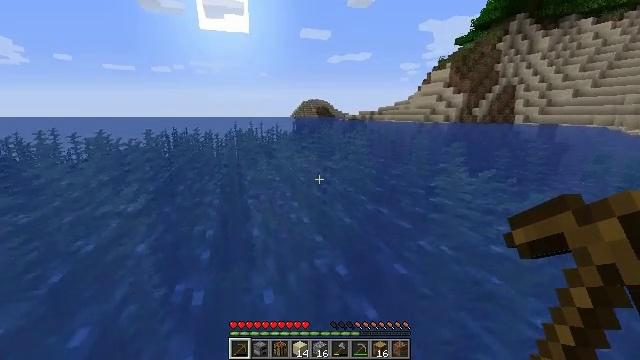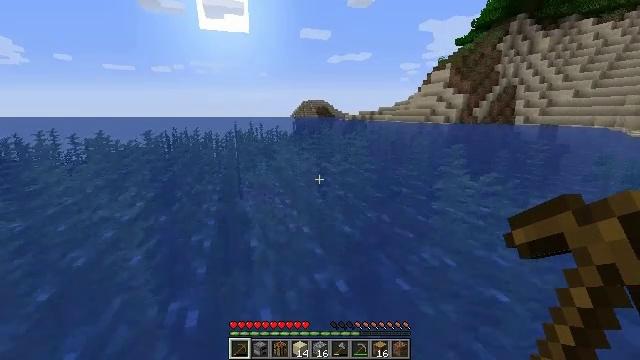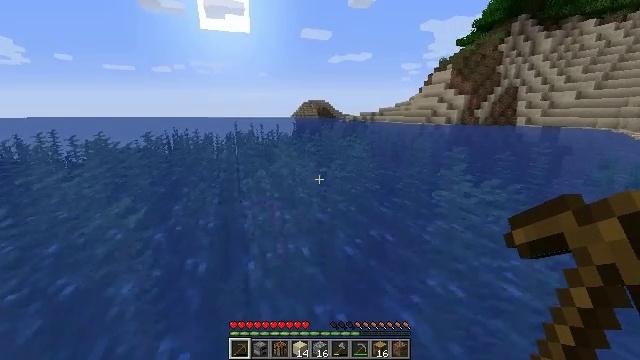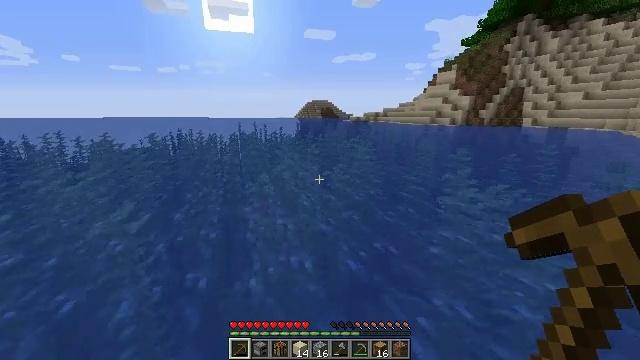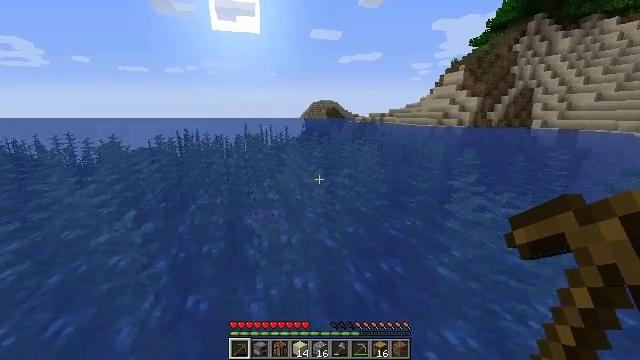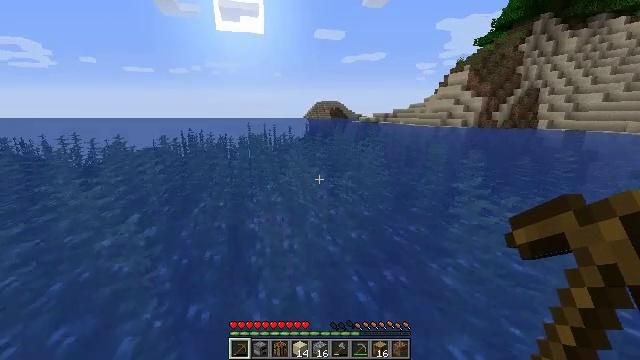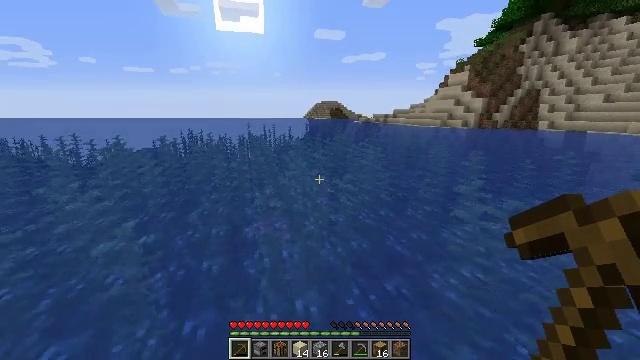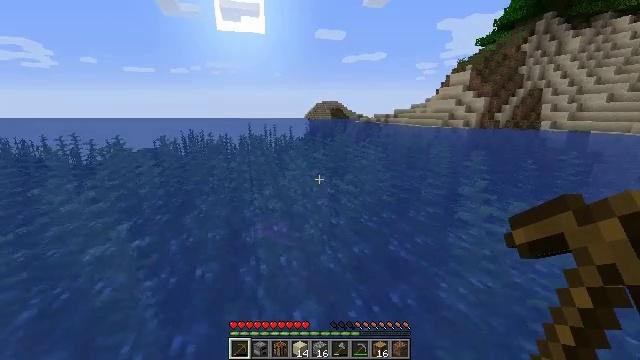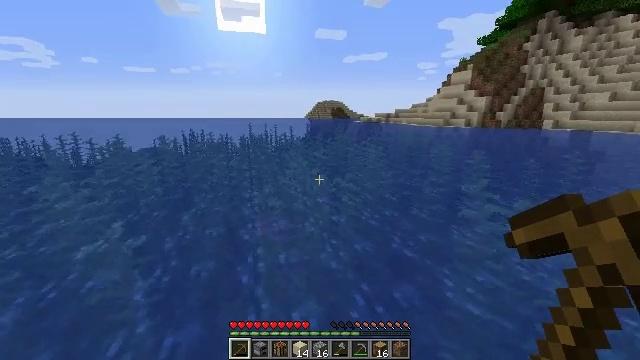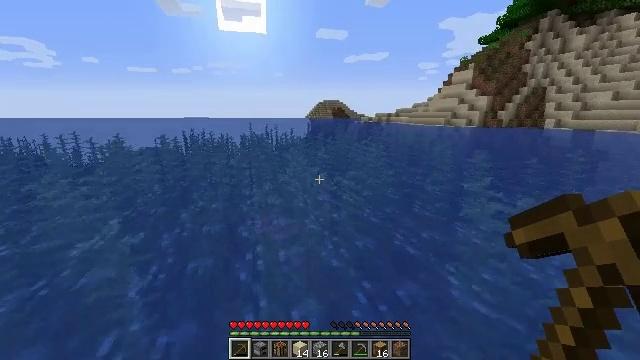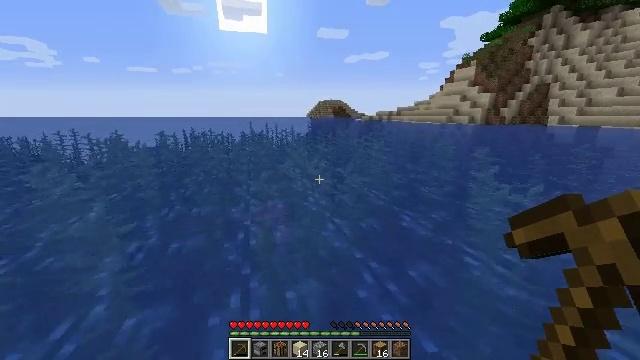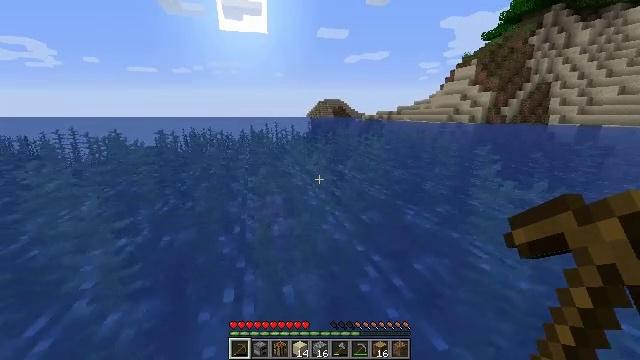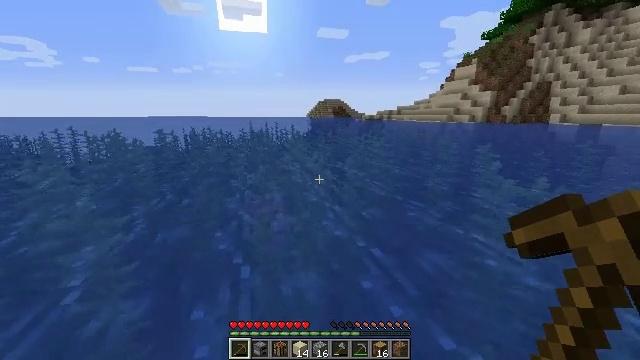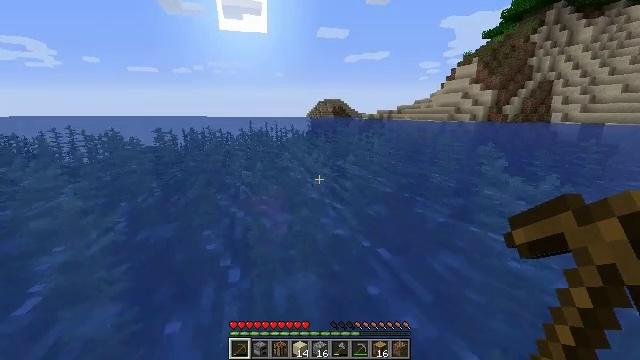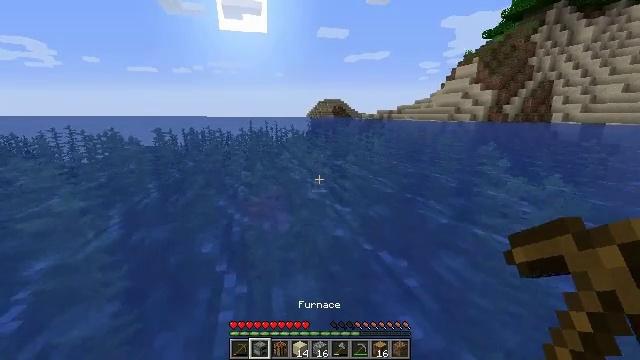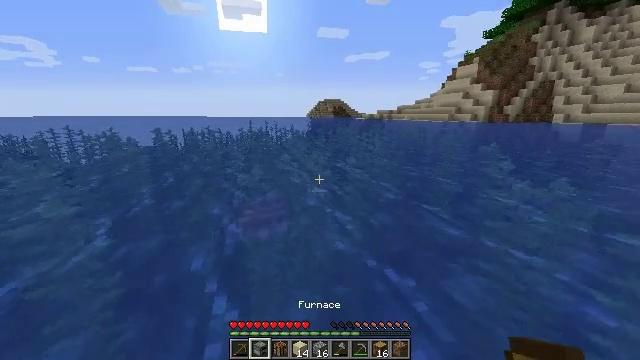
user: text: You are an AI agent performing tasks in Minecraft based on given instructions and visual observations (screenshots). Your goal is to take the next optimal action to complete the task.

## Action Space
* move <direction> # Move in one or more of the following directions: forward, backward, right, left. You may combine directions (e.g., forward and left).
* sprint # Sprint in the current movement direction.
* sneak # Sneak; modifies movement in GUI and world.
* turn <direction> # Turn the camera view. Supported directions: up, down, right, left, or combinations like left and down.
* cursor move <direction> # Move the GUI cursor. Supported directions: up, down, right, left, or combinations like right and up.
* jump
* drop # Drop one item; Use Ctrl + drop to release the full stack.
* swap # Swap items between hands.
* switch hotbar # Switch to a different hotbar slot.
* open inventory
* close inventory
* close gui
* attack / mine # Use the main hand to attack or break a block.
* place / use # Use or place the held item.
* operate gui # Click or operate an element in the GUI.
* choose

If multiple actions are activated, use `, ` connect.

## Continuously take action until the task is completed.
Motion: motion action
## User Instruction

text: Mine the kelp to collect it for resources.
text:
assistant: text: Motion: move forward, jump
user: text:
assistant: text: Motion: move forward, jump
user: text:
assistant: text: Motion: move forward, jump
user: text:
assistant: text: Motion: move forward, turn left, jump
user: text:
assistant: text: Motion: move forward, jump
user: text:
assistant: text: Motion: move forward, jump
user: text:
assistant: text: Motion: move forward, jump
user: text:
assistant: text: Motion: move forward, jump
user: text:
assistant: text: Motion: move forward, jump
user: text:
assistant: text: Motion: move forward, jump
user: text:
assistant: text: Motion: move forward, jump
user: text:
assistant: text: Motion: move forward, jump
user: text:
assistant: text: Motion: move forward, jump
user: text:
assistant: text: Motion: move forward, jump
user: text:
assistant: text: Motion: move forward, jump
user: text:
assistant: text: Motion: move forward, jump
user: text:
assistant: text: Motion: move forward, jump
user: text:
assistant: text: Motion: move forward, jump
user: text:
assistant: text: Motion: move forward, jump
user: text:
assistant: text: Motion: move forward, jump
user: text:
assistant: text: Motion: move forward, turn left
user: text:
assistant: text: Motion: move forward, turn left and down
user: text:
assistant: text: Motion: move forward, turn left and down
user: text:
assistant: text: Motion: move forward, turn left and down
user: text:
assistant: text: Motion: move forward, turn left and down
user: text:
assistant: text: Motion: move forward, turn left and down
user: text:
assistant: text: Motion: move forward, turn left and down
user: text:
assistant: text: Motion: move forward, turn left
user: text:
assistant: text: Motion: move forward, turn left and down
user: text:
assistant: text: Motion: move forward, turn left and down